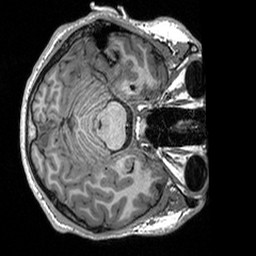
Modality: T1w
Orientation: axial
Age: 22
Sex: male
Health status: healthy
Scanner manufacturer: siemens
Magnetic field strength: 3 T
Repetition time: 2.3 s
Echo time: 0.00298 s